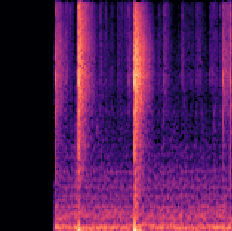
Sound class: Fire crackling